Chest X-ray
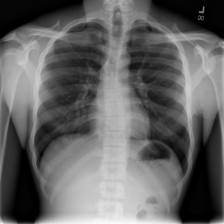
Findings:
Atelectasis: negative
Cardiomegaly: negative
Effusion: negative
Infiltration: negative
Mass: negative
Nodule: negative
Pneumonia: negative
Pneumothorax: negative
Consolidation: negative
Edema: negative
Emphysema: negative
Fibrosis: negative
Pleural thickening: negative
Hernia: negative